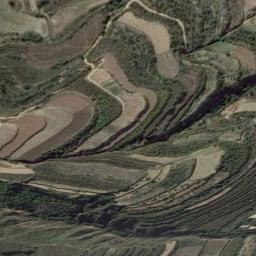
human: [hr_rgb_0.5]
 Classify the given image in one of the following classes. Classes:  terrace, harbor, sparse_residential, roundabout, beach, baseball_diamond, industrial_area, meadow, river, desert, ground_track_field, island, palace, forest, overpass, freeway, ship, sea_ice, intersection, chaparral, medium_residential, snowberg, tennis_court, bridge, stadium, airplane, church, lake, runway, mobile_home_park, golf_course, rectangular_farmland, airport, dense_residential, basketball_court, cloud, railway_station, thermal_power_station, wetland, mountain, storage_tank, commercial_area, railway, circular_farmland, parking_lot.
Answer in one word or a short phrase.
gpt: terrace